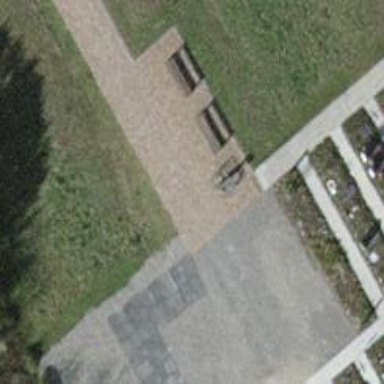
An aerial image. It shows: Footway with sett surface.